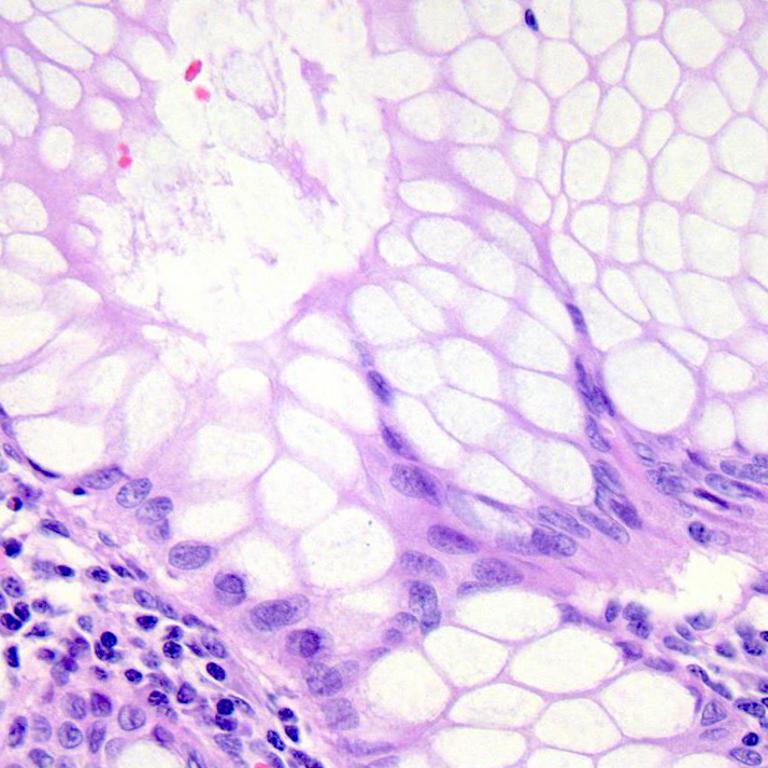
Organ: colon
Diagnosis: benign